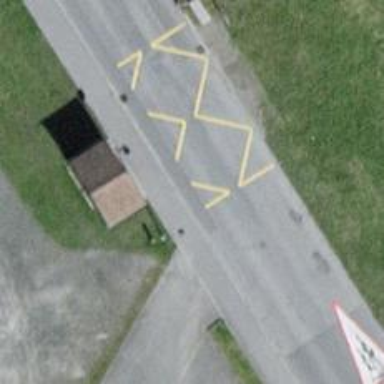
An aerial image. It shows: Bus stop with shelter. It is platform for public transport.